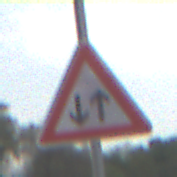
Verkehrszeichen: Gegenverkehr
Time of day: Midday
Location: Outdoor (Nature)
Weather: PartlyCloudy
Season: NotSpecified
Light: Natural